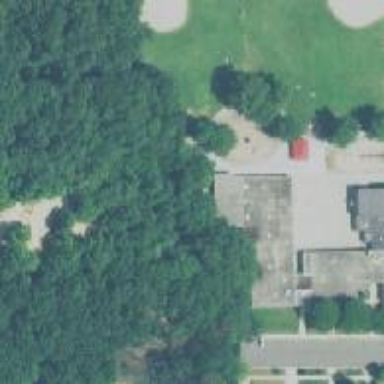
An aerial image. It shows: School.